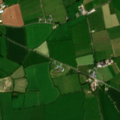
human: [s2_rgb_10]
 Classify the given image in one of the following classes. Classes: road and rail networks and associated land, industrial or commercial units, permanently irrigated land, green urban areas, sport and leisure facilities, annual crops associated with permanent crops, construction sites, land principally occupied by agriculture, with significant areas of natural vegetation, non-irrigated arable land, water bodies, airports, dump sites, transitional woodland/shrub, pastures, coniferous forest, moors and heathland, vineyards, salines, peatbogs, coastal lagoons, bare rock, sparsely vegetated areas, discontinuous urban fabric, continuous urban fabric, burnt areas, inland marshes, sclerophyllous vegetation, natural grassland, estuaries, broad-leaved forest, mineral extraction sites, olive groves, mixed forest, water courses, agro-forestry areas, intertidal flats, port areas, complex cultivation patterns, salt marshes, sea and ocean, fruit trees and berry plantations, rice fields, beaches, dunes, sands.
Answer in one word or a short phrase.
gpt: non-irrigated arable land, pastures